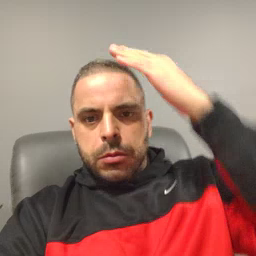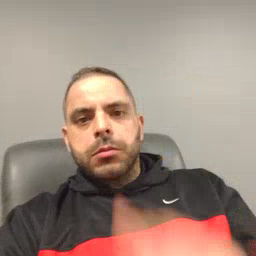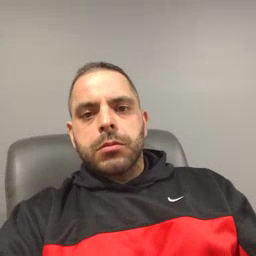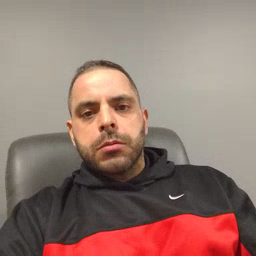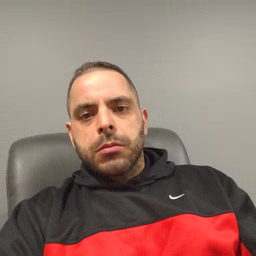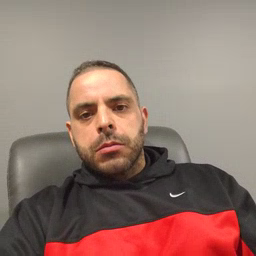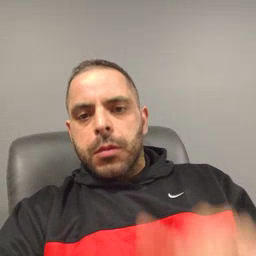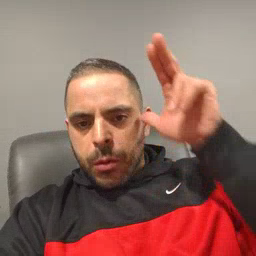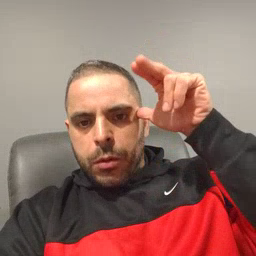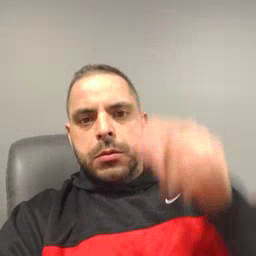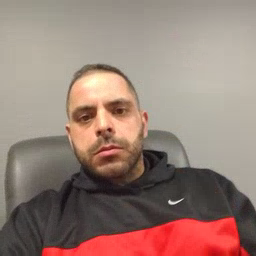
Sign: horse